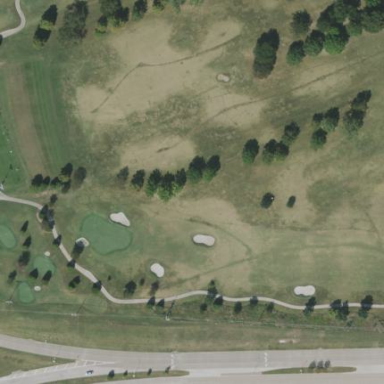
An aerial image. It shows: Grassy area designated as driving range for golf.